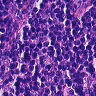
Metastatic tissue present: no